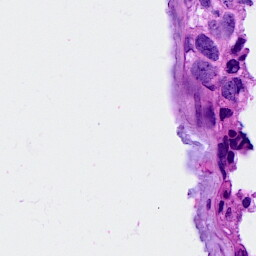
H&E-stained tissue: Breast